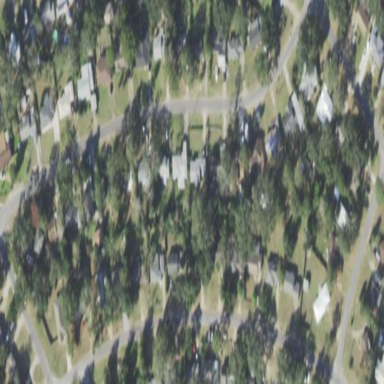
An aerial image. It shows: Single-family residential area.